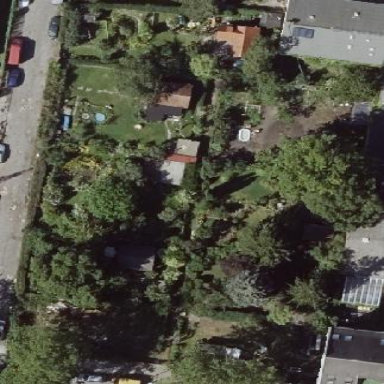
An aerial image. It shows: Area designated for allotments.